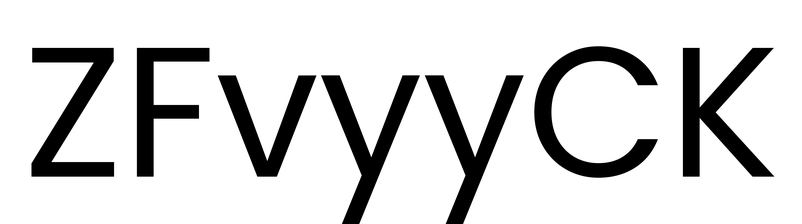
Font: Poppins-Regular